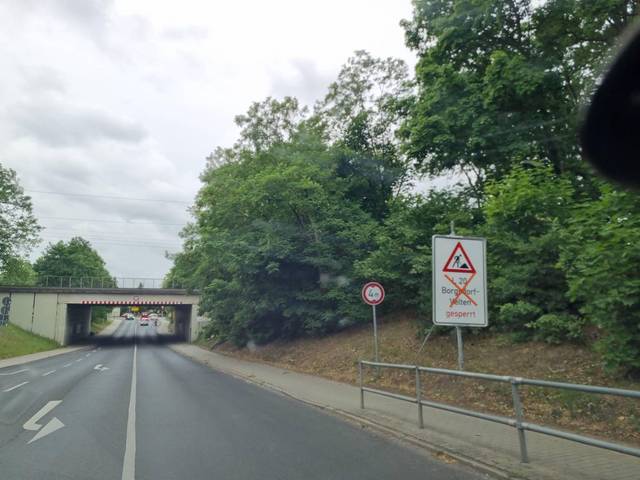
Region: Germany
Coordinates: 52.743, 13.263